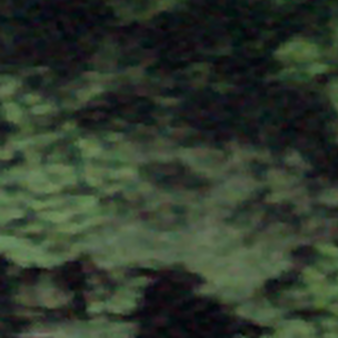
Label: other